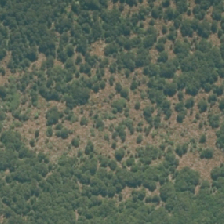
Land cover: manuka_kanuka